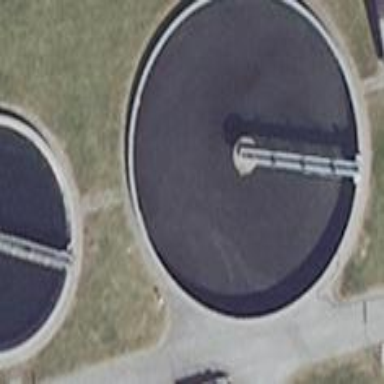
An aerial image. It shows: Image of wastewater.